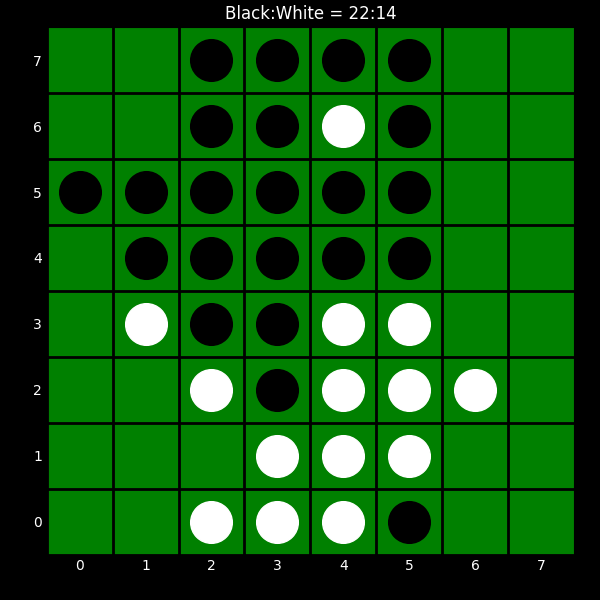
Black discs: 22
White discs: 14